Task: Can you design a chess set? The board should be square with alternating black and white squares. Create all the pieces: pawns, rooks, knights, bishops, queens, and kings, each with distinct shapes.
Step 333:
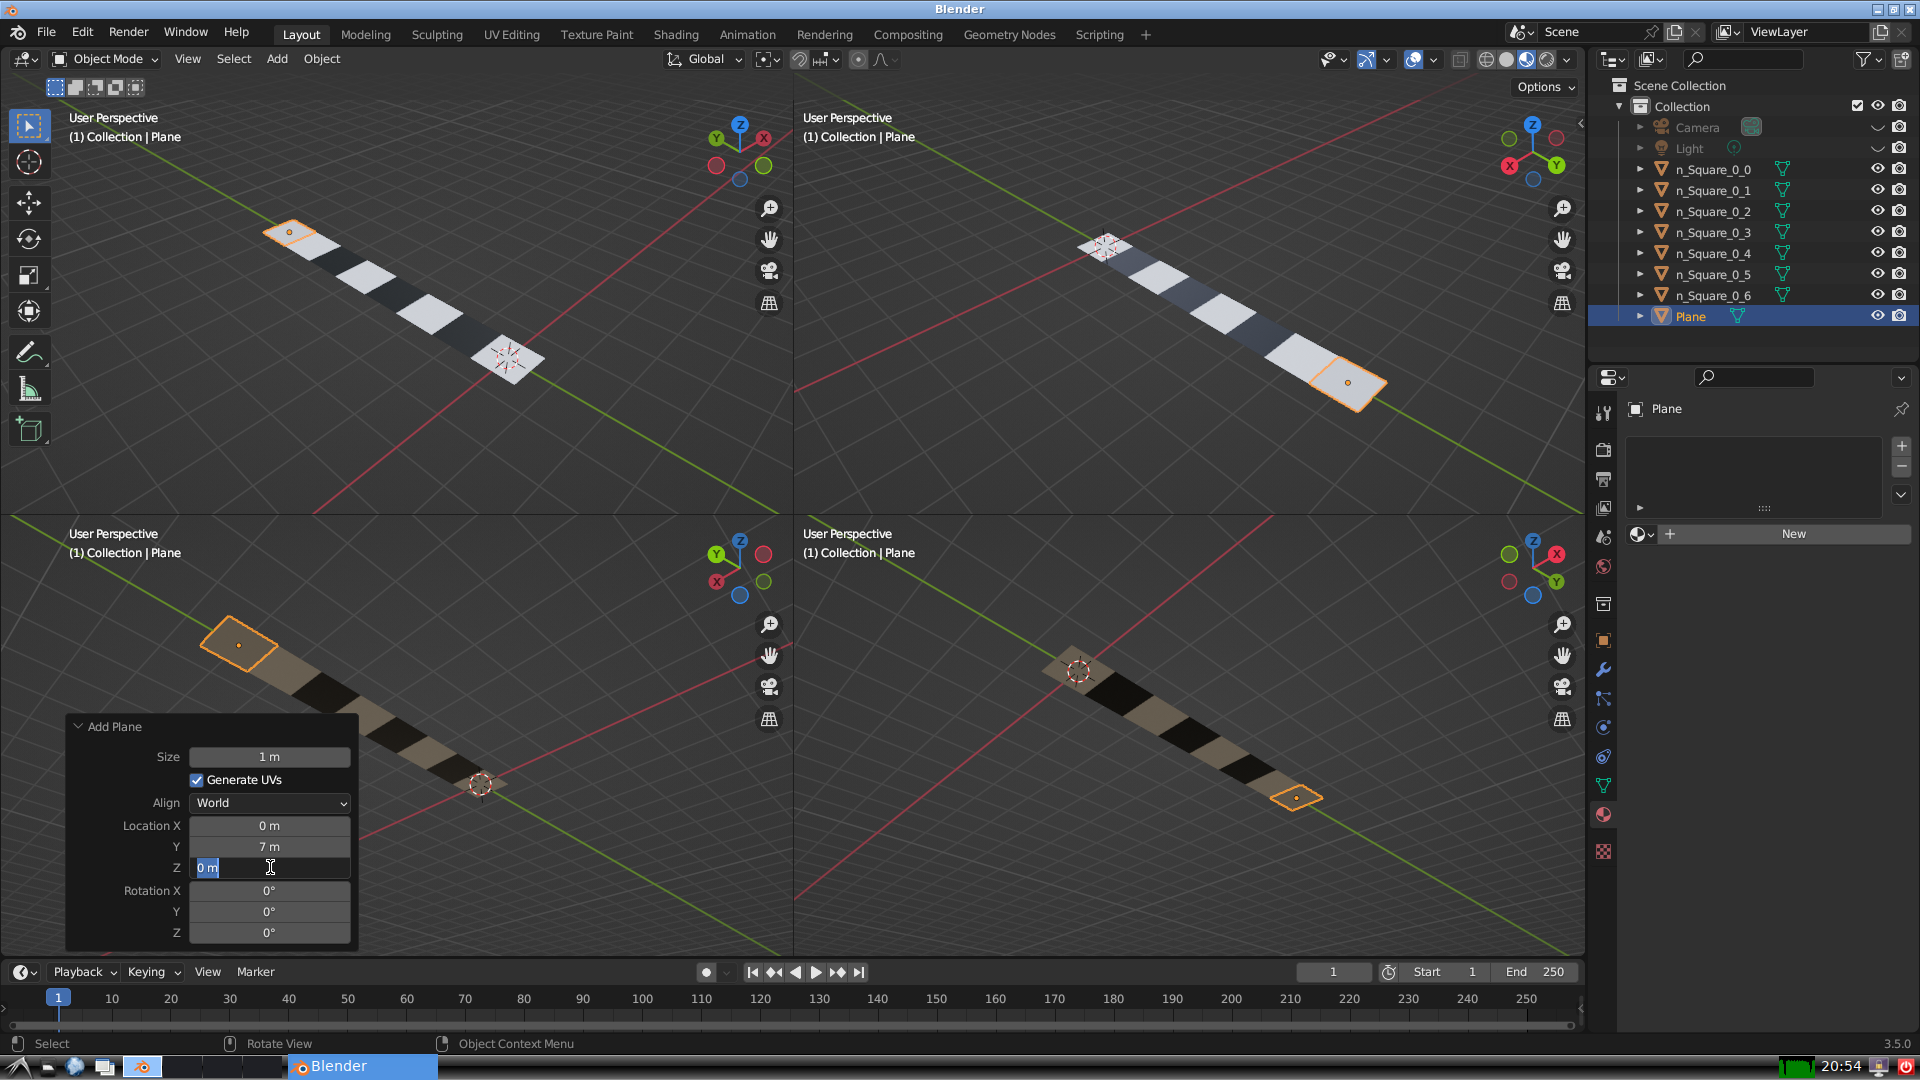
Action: input_text: 0.0